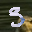
Label: 3